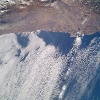
Label: cloud